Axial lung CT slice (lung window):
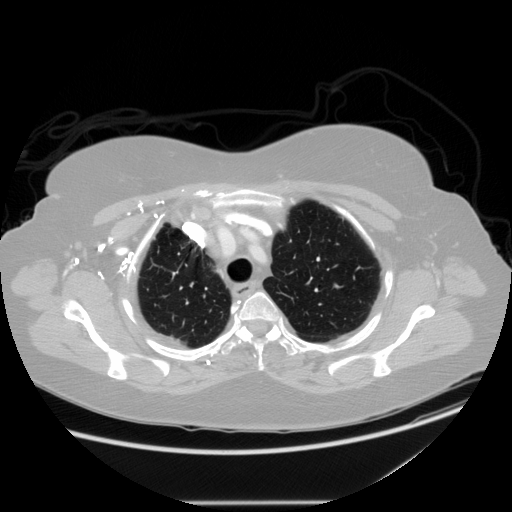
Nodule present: no